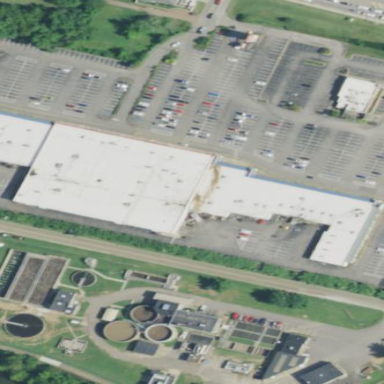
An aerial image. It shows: Retail area.